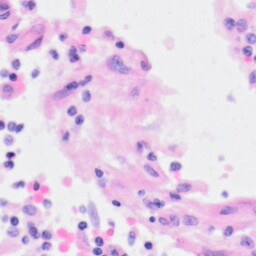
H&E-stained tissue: Kidney